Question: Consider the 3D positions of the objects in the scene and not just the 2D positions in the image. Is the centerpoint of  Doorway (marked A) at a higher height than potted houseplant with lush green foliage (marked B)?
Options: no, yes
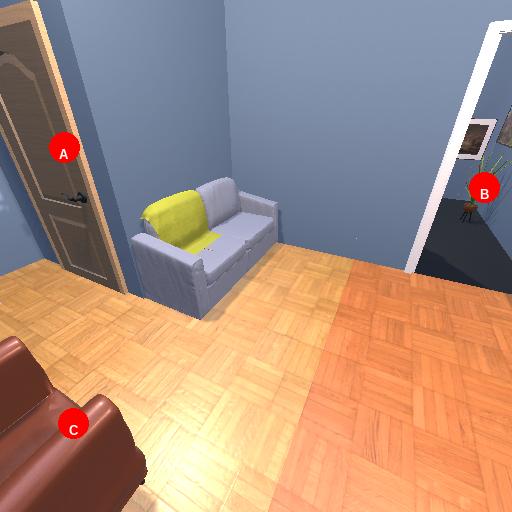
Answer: no